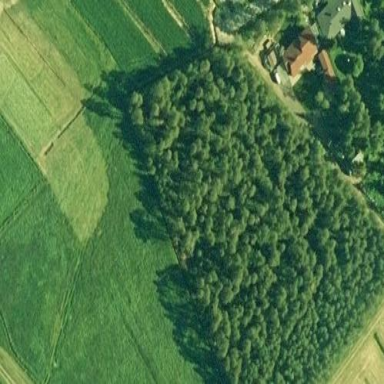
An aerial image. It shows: Forest area.